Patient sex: F
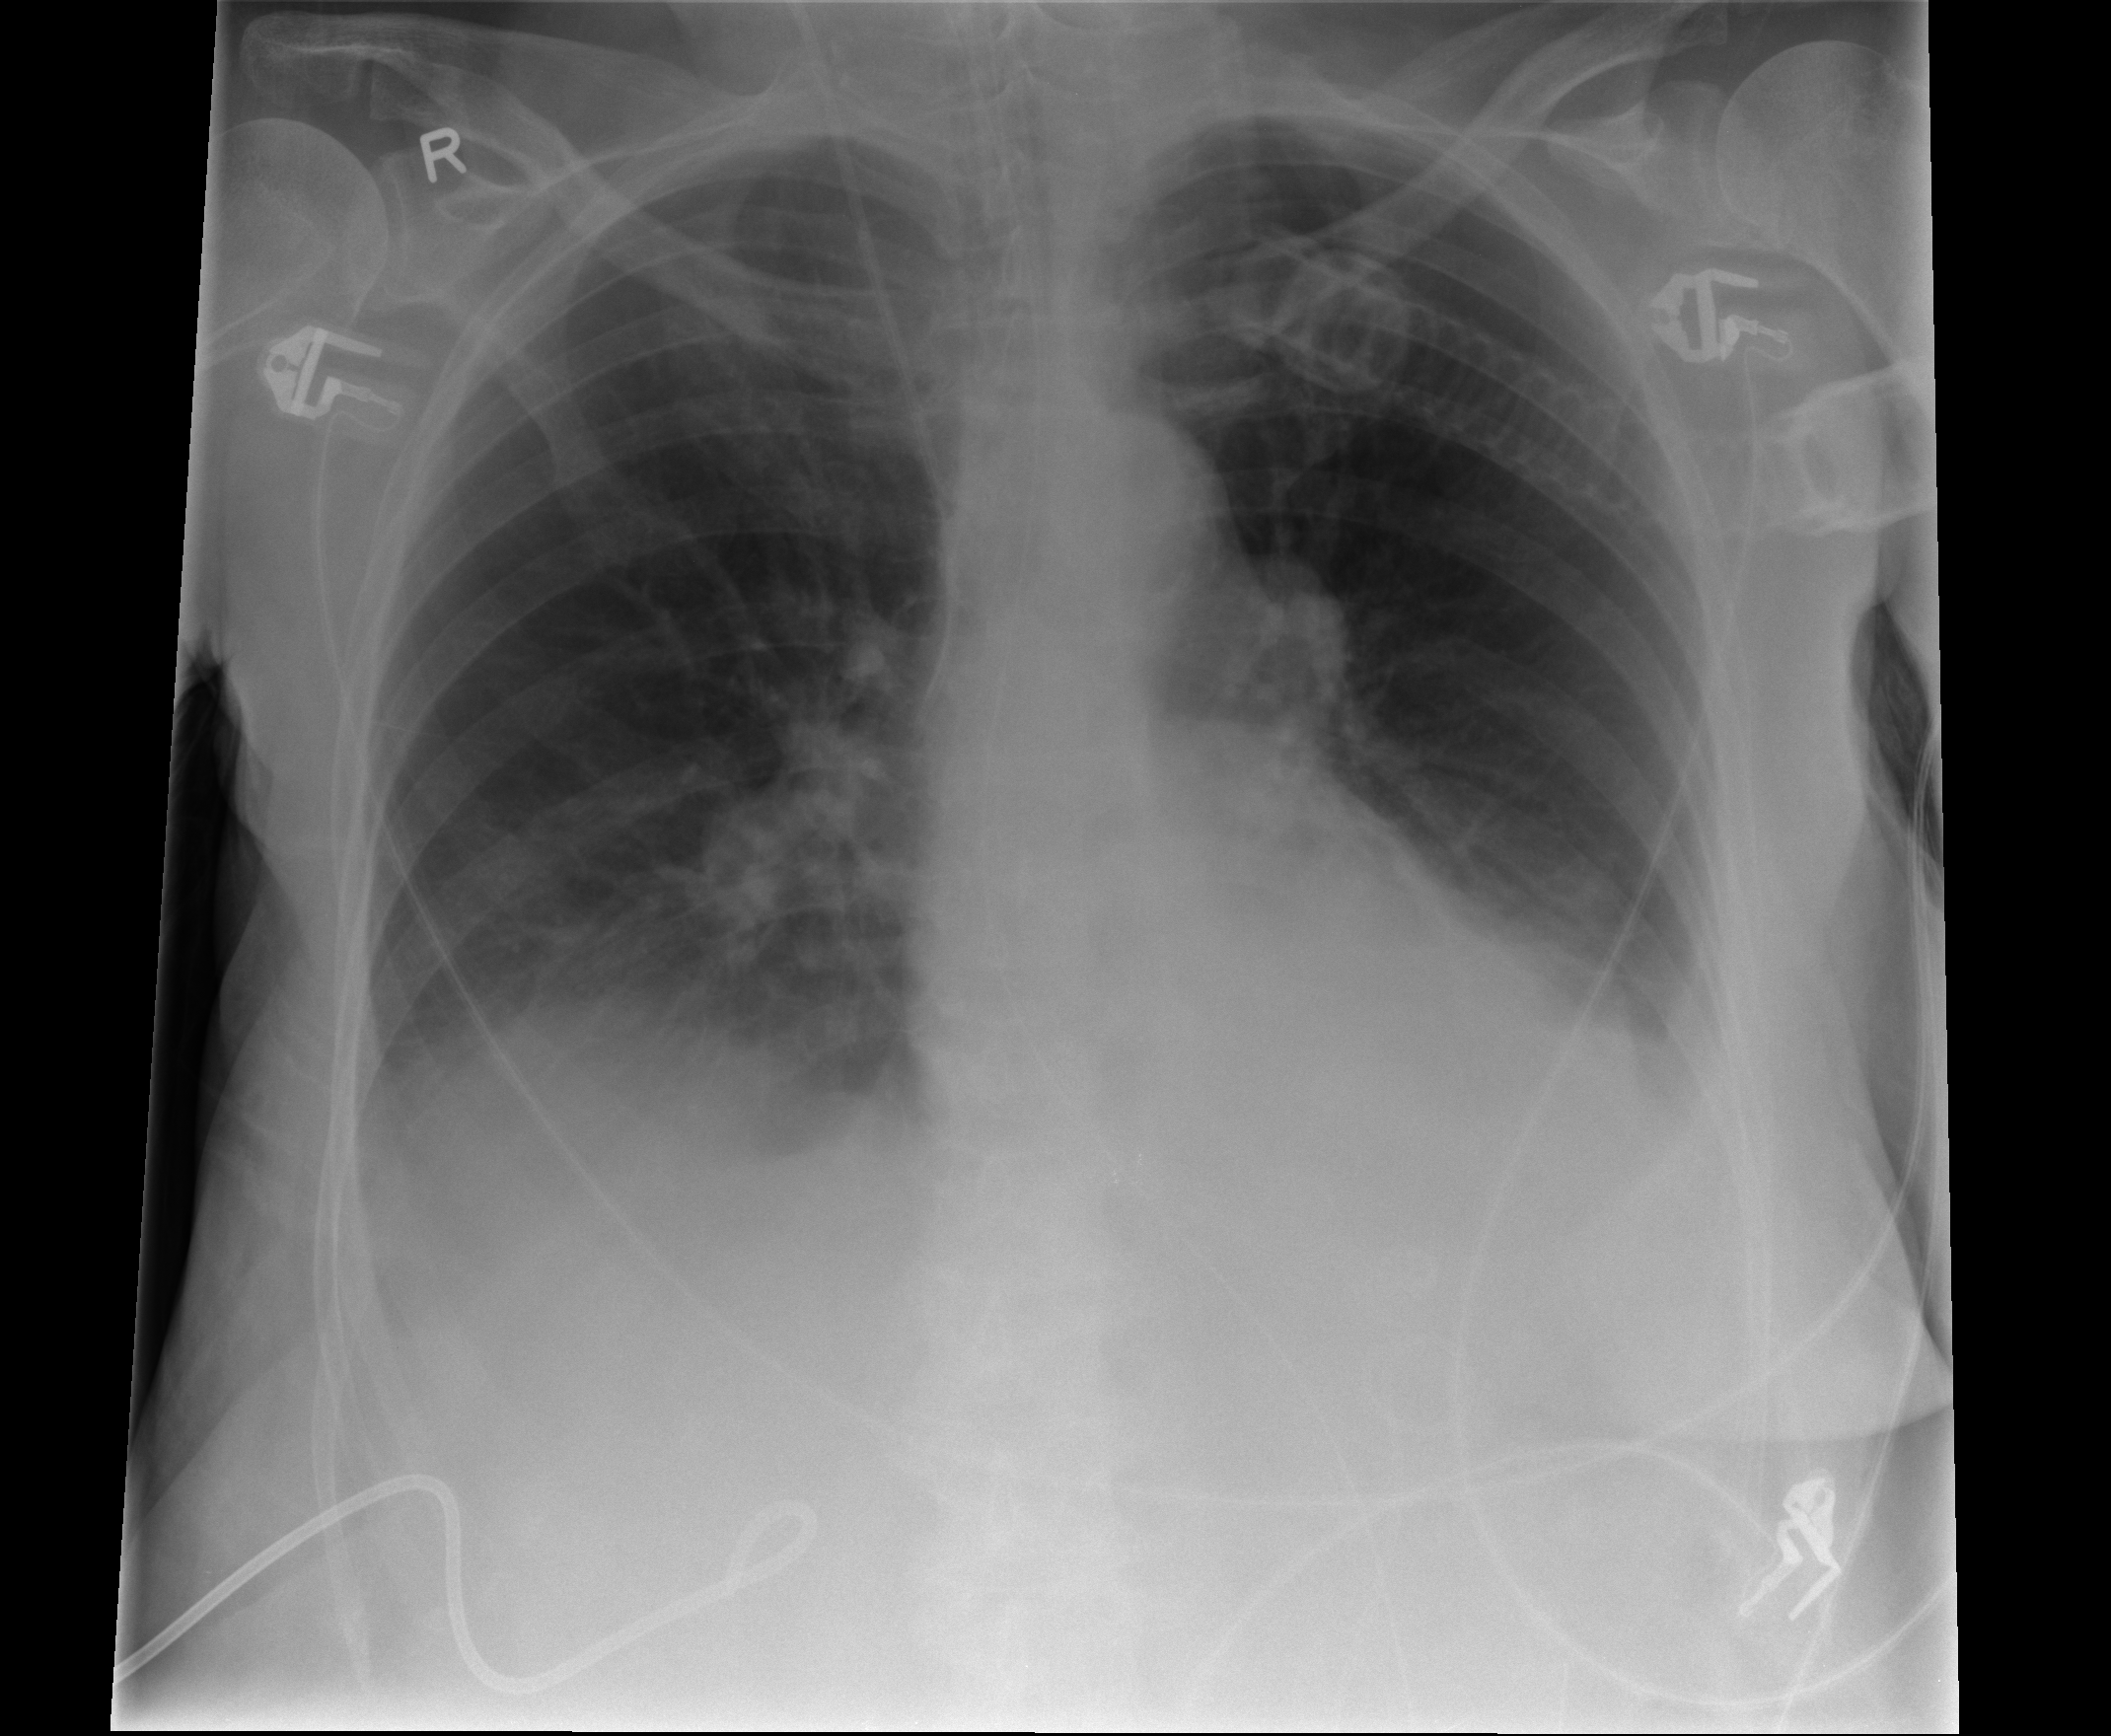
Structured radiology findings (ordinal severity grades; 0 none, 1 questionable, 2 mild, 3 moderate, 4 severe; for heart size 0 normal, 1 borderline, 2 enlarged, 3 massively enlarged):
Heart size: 2
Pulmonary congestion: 1
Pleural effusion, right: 2
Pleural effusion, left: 2
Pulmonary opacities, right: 0
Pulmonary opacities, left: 0
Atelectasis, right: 1
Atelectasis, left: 2